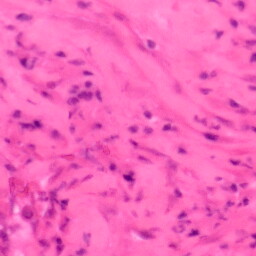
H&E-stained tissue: Colon